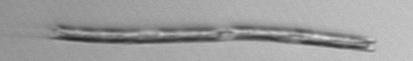
Label: Eucampia_morphytype1